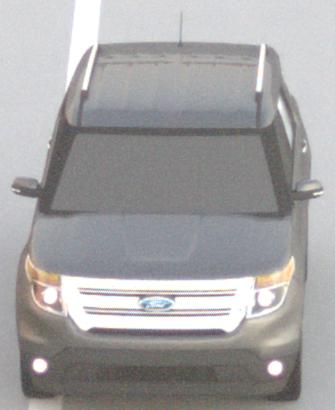
Make: Ford
Model: Explorer
Detailed model: Gen. 5
Model produced from: 2010
Model produced until: 2019
Doors: 5
Color: gray
Road condition: dry road
Daytime: sunrise or sunset
Contrast: low contrast